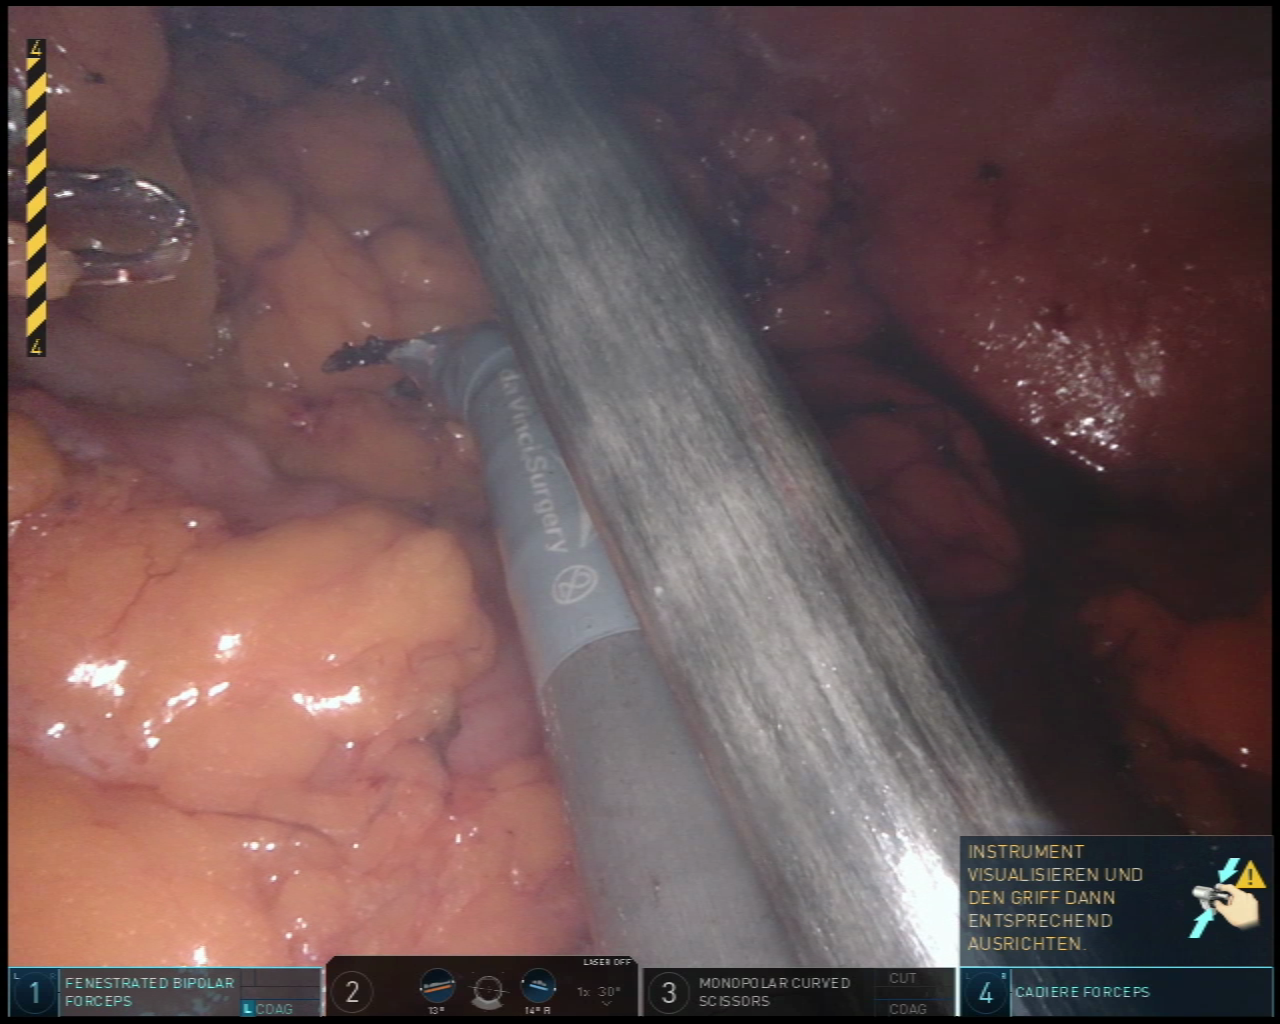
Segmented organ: stomach
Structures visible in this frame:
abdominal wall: yes
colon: no
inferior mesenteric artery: no
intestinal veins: no
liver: no
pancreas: no
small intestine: no
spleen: no
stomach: yes
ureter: no
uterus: no
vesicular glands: no